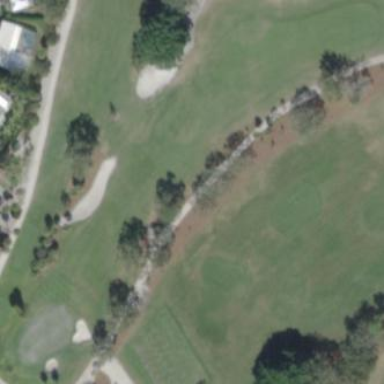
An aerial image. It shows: Grassy area designated as golf fairway.